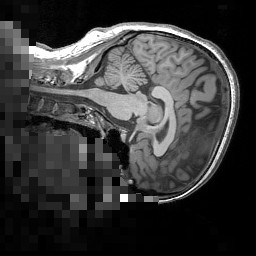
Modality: T1w
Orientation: sagittal
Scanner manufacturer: siemens
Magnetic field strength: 3 T
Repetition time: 1.5 s
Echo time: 0.00291 s